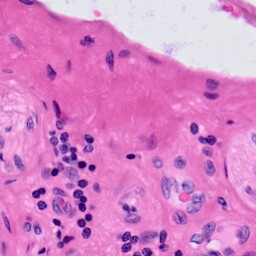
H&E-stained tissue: Prostate